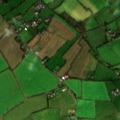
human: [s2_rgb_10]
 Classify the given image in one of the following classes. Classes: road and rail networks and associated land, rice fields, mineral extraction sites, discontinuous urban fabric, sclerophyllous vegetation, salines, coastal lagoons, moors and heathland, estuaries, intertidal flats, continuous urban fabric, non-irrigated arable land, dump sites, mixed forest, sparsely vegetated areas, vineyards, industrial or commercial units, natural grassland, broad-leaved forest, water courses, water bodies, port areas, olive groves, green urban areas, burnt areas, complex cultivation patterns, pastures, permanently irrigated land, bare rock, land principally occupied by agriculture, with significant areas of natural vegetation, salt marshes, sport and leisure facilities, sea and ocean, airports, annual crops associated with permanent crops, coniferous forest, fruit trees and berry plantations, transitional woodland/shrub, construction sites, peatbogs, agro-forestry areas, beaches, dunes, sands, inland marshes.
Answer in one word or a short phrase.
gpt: non-irrigated arable land, pastures